Question: Look at my Tmux status bar:

I down't see symbols. How I can fix this?
My config files is these:
'''
#define S_base03 #002b36
#define S_base02 #073642
#define S_base01 #586e75
#define S_base00 #657b83
#define S_base0 #839496
#define S_base1 #93a1a1
#define S_base2 #eee8d5
#define S_base3 #fdf6e3
#define S_yellow #b58900
#define S_orange #cb4b16
#define S_red #dc322f
#define S_magenta #d33682
#define S_violet #6c71c4
#define S_blue #268bd2
#define S_cyan #2aa198
#define S_green #859900
URxvt*background: S_base03
URxvt*foreground: S_base0
URxvt*fading: 40
URxvt*fadeColor: S_base03
URxvt*cursorColor: S_base1
URxvt*pointerColorBackground:S_base01
URxvt*pointerColorForeground:S_base1
!! black dark/light
URxvt*color0: S_base02
URxvt*color8: S_base03
!! red dark/light
URxvt*color1: S_red
URxvt*color9: S_orange
!! green dark/light
URxvt*color2: S_green
URxvt*color10: S_base01
!! yellow dark/light
URxvt*color3: S_yellow
URxvt*color11: S_base00
!! blue dark/light
URxvt*color4: S_blue
URxvt*color12: S_base0
!! magenta dark/light
URxvt*color5: S_magenta
URxvt*color13: S_violet
!! cyan dark/light
URxvt*color6: S_cyan
URxvt*color14: S_base1
!! white dark/light
URxvt*color7: S_base2
URxvt*color15: S_base3
URxvt*font: xft:Inconsolata for Powerline:size=12,xft:PowerlineSymbols:pixelsize=12:antialias=true
URxvt*scrollBar: False
URxvt*scrollTtyOutput: False
URxvt*scrollTtyKeypress: True
URxvt*secondaryScroll: True
URxvt*saveLines: 8000
URxvt*letterSpace: 0
URxvt*cursorBlink: True
URxvt*cursorUnderline: True
URxvt*modifier: alt
URxvt.perl-ext-common : default,matcher,keyboard-select,url-select,clipboard
URxvt.tabbed.tabbar-fg: 5
URxvt.tabbed.tabbar-bg: 0
URxvt.tabbed.tab-fg: 14
URxvt.tabbed.tab-bg: 0
URxvt.keysym.M-Escape: perl:keyboard-select:activate
URxvt.keysym.M-s: perl:keyboard-select:search
URxvt.keysym.M-u: perl:url-select:select_next
URxvt.url-select.autocopy: True
URvxt.url-select.button: 2
URxvt.url-select.launcher: firefox
URxvt.url-select.underline: True
URxvt.keysym.M-c: perl📋copy
URxvt.keysym.M-v: perl📋paste
URxvt.keysym.M-C-v: perl📋paste_escaped
'''
And :
'''
# use UTF8
set -g utf8
set-window-option -g utf8 on
set -g status on
set -g status-utf8 on
# make tmux display things in 256 colors
set -g default-terminal "screen-256color"
# set scrollback history to 10000 (10k)
set -g history-limit 10000
# set Ctrl-a as the default prefix key combination
# and unbind C-b to free it up
set -g prefix C-a
unbind C-b
# use send-prefix to pass C-a through to application
bind C-a send-prefix
# shorten command delay
set -sg escape-time 1
# set window and pane index to 1 (0 by default)
set-option -g base-index 1
setw -g pane-base-index 1
# reload ~/.tmux.conf using PREFIX r
bind r source-file ~/.tmux.conf \; display "Reloaded!"
# use PREFIX | to split window horizontally and PREFIX - to split vertically
bind | split-window -h
bind - split-window -v
# Make the current window the first window
bind T swap-window -t 1
# map Vi movement keys as pane movement keys
bind -n S-down new-window
bind -n C-right select-pane -R
bind -n C-left select-pane -L
bind -n C-up select-pane -U
bind -n C-down select-pane -D
bind -n S-right next
bind -n S-left prev
bind l select-pane -R
# and use C-h and C-l to cycle thru panes
bind -r C-h select-window -t :-
bind -r C-l select-window -t :+
# resize panes using PREFIX H, J, K, L
bind H resize-pane -L 10
bind J resize-pane -D 10
bind K resize-pane -U 10
bind L resize-pane -R 10
# C-i for even-vertical arrangement and C-o to zoom current pane
bind-key C-i select-layout even-vertical
bind-key C-v select-layout even-horizontal
#bind-key C-o resize-pane -y 1000
# Sync panes
bind C-s set-window-option synchronize-panes
# explicitly disable mouse control
setw -g mode-mouse off
set -g mouse-select-pane off
set -g mouse-resize-pane off
set -g mouse-select-window off
# ---------------------
# Copy & Paste
# ---------------------
# provide access to the clipboard for pbpaste, pbcopy
#set-option -g default-command "reattach-to-user-namespace -l zsh"
set-window-option -g automatic-rename on
# use vim keybindings in copy mode
setw -g mode-keys vi
bind y run 'tmux save-buffer - | reattach-to-user-namespace pbcopy '
bind C-y run 'tmux save-buffer - | reattach-to-user-namespace pbcopy '
# -----------------------
# Multistart panes
# ----------------------
bind-key P run-shell 'tmux-multistart as'
bind-key A run-shell 'tmux-multistart alpha'
bind-key B run-shell 'tmux-multistart beta'
bind-key W run-shell 'tmux-multistart web'
bind-key D run-shell 'tmux-multistart dev'
bind-key T run-shell 'tmux-multistart txhub'
bind-key C command-prompt -p "machine(s)/group: " "run-shell 'tmux-multistart %1'"
# ----------------------
# set some pretty colors
# ----------------------
# set pane colors - hilight the active pane
set-option -g pane-border-fg colour235 #base02
set-option -g pane-active-border-fg colour240 #base01
# colorize messages in the command line
set-option -g message-bg black #base02
set-option -g message-fg brightred #orange
# ----------------------
# Status Bar
# -----------------------
# visual notification of activity in other windows
setw -g monitor-activity on
set -g visual-activity on
# set color for status bar
set-option -g status-bg colour236 #base02
set-option -g status-fg yellow #yellow
set-option -g status-attr dim
# set window list colors - red for active and cyan for inactive
set-window-option -g window-status-fg brightblue #base0
set-window-option -g window-status-bg colour236
set-window-option -g window-status-attr dim
set-window-option -g window-status-current-fg brightred #orange
set-window-option -g window-status-current-bg colour236
set-window-option -g window-status-current-attr bright
# show host name and IP address on left side of status bar
set -g status-left-length 85
set -g status-right-length 60
set -g status-right '#[fg=colour16,bg=colour254,bold] #S #[fg=colour254,bg=colour234,nobold]'
set -g status-left '#(eval tmux-airline 'tmux display -p "#{client_width}"')'
set -g window-status-format "#[fg=colour244,bg=colour234]#I #[fg=colour240] #[default]#W "
set -g window-status-current-format "#[fg=colour234,bg=colour31]#[fg=colour117,bg=colour31] #I #[fg=colour231,bold]#W #[fg=colour31,bg=colour234,nobold]"
'''
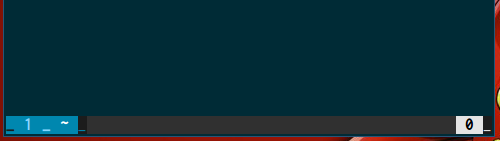
Answer: I found it:
I had another error message with sublime about set locate for non-ascii characters in arch.
So arch's wiki help to set locale setting with this command:
'''
$ locale > /etc/locale.conf
'''
After i3 restart everythings is OK